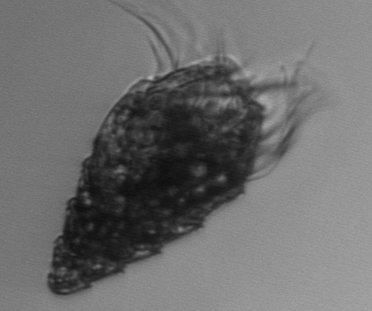
Label: Laboea_strobila